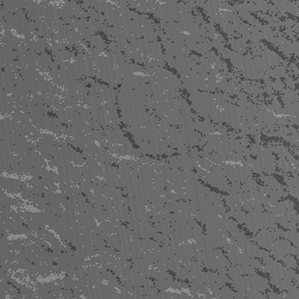
Label: frost